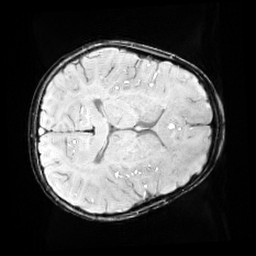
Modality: SWI
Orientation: axial
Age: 9
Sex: male
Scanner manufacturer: siemens
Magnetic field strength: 3 T
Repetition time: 0.027 s
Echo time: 0.02 s